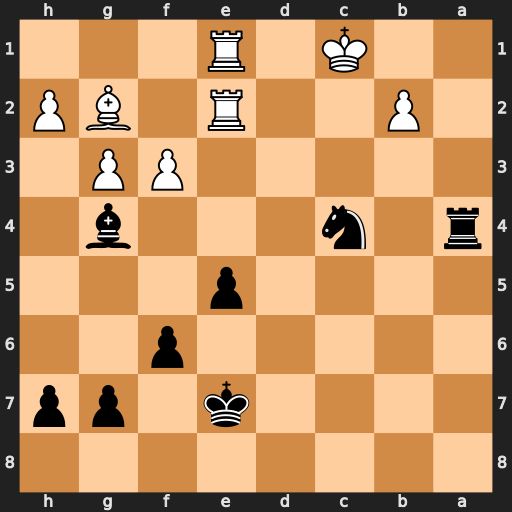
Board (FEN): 8/4k1pp/5p2/4p3/r1n3b1/5PP1/1P2R1BP/2K1R3
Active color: b
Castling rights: -
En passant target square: -
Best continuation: Bf5 Re4 Ra1+ Kc2 Rxe1